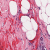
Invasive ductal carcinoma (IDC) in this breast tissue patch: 1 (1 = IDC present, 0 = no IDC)